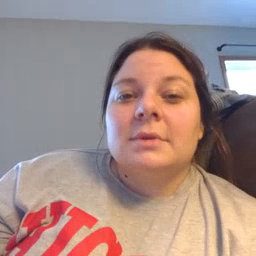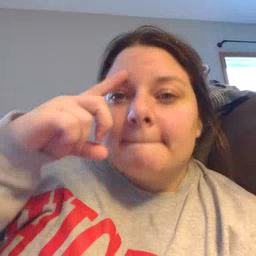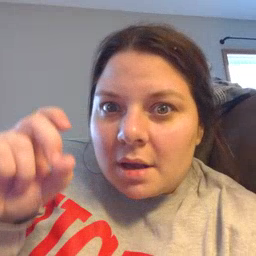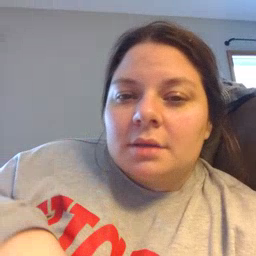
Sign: because